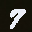
Label: 7